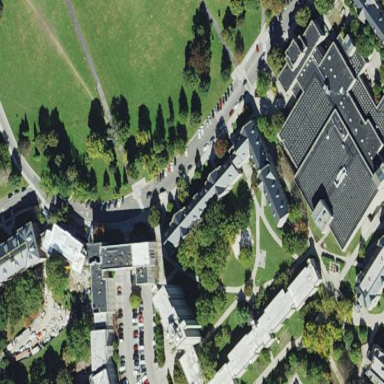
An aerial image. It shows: Dormitory building.